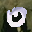
Label: 0